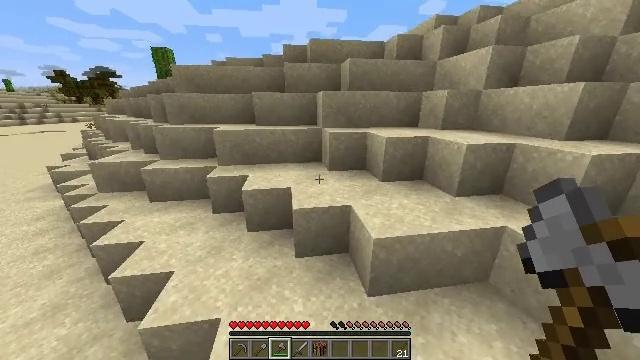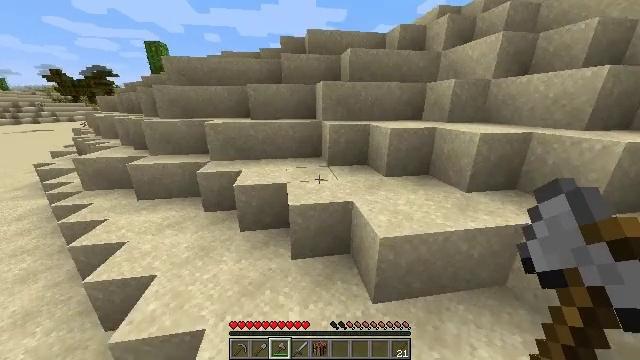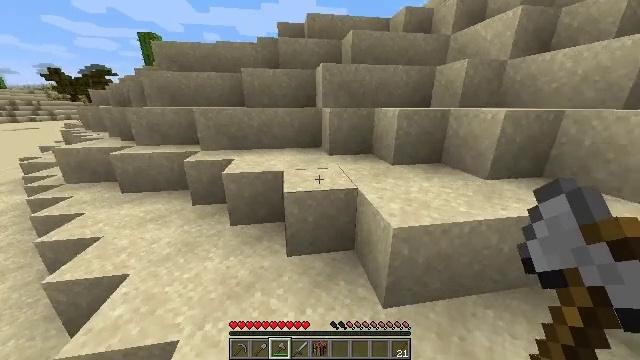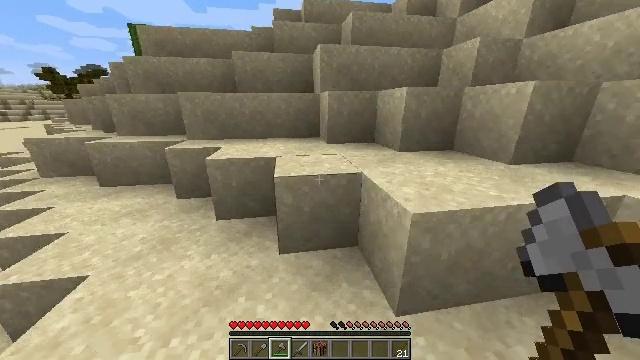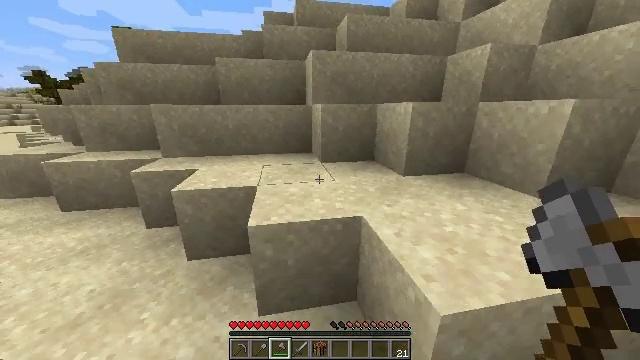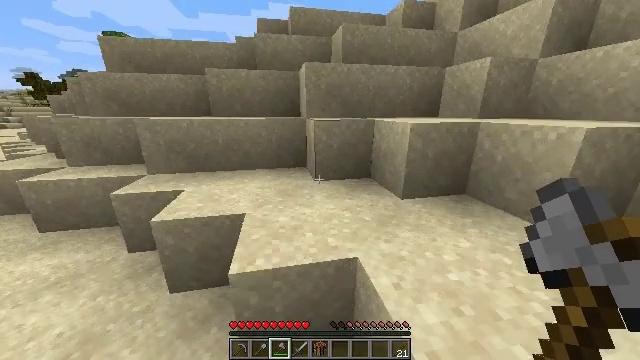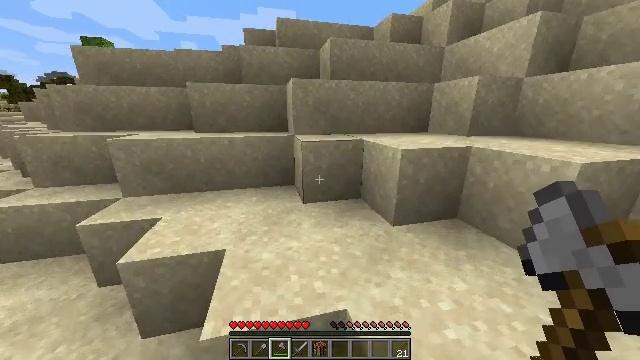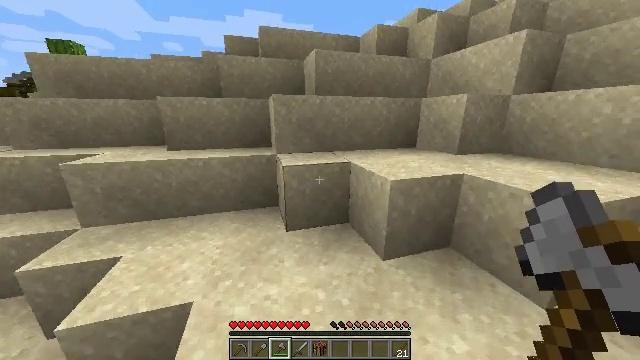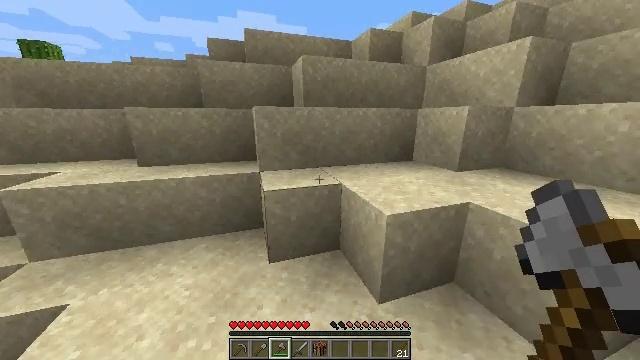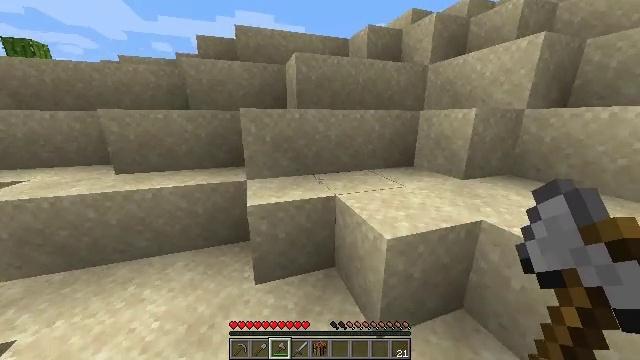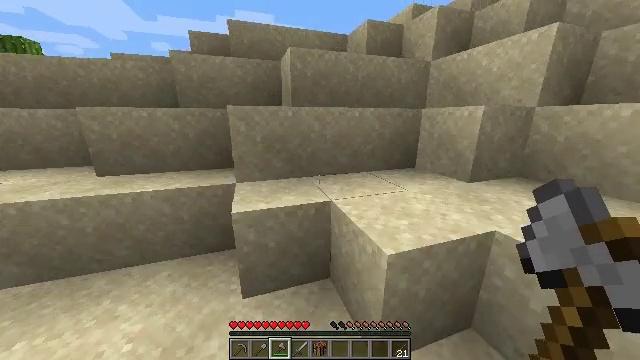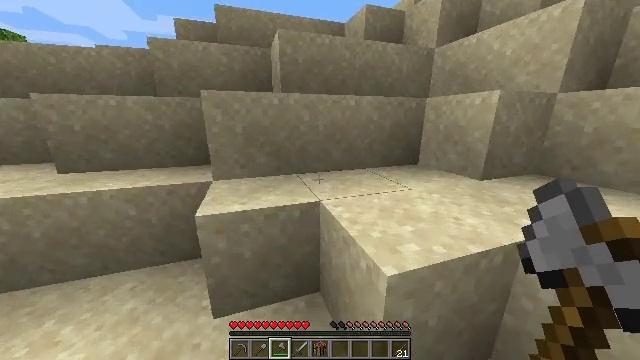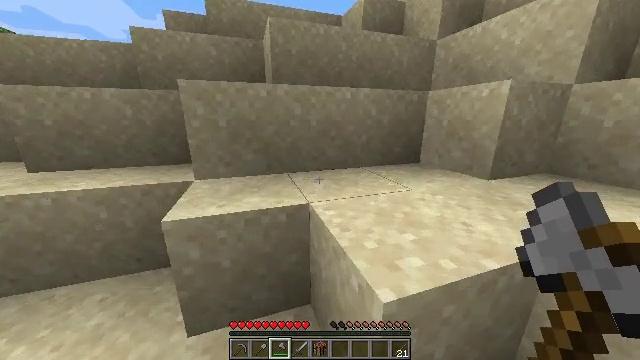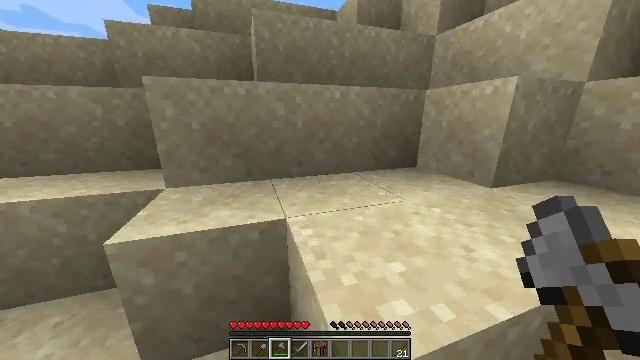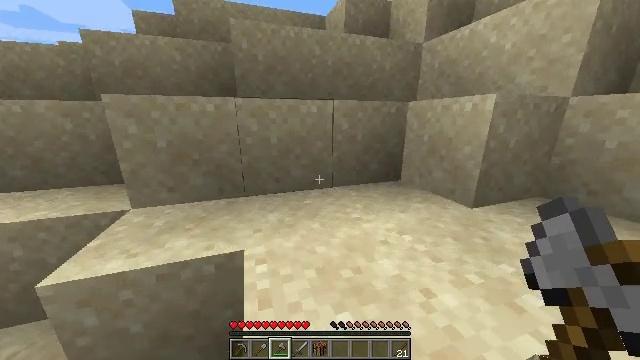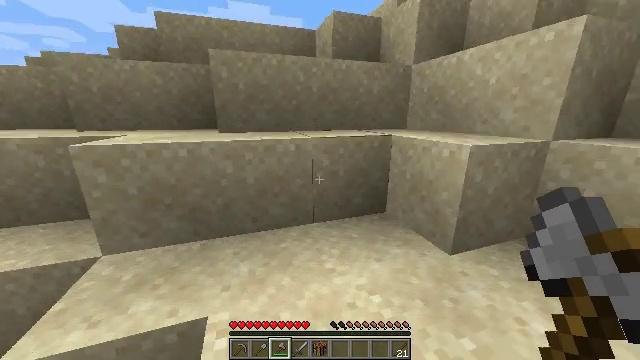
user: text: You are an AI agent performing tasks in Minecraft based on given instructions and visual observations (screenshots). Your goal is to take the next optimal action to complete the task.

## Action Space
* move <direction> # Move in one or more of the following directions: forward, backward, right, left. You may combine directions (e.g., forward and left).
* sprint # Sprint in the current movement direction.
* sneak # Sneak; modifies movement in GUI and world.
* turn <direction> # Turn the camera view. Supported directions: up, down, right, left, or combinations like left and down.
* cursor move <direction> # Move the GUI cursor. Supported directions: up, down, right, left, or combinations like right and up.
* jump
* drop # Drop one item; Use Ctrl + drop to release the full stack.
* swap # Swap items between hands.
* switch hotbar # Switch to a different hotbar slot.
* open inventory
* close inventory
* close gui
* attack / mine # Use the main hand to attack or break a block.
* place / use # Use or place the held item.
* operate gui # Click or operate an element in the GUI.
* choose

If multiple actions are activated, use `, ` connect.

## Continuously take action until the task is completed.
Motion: motion action
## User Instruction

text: Break the hay block to collect it.
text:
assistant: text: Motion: move forward, sprint, jump
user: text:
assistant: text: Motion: move forward, sprint, jump
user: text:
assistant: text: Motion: move forward and move right, sprint, jump
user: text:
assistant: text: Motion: move forward and move right, sprint, jump
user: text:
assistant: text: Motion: move forward and move right, sprint, jump
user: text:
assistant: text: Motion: move forward and move right, sprint, turn right, jump
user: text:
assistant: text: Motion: move forward and move right, sprint, turn right, jump
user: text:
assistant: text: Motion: move forward and move right, sprint, turn right, jump
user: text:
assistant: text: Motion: move forward and move right, sprint, jump
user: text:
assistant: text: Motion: move forward and move right, sprint, jump
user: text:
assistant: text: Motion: move forward and move right, sprint, jump
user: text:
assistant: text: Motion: move forward and move right, sprint, jump
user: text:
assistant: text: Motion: move forward and move right, sprint, jump
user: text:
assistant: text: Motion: move forward and move right, sprint, jump
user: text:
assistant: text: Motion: move forward and move right, sprint, jump
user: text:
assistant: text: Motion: move forward and move right, sprint, jump
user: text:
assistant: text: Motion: move forward and move right, sprint, jump
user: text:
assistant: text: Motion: move forward and move right, sprint, turn left, jump
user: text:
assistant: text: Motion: move forward and move right, sprint, turn left, jump
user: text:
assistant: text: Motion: move forward and move right, sprint, turn left, jump
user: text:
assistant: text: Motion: move forward and move right, sprint, turn left, jump
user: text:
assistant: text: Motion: move forward and move right, sprint, turn left, jump
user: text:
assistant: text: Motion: move forward and move right, sprint, turn left, jump
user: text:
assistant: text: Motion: move forward and move right, sprint, turn left, jump
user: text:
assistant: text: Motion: move forward and move right, sprint, turn left, jump
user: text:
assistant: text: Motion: move forward and move right, sprint, turn left, jump
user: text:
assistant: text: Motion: move forward and move right, sprint, turn left, jump
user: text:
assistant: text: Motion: move forward and move right, sprint, jump
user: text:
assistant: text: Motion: move forward and move right, sprint, jump
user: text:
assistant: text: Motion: move forward and move right, sprint, jump